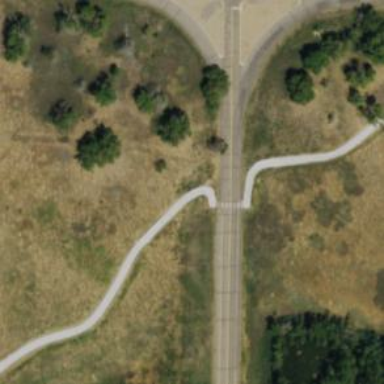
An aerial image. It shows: Marked crossing with zebra road markings.